Question: I'm building a program using some buttons. Everything is perfect and beautiful until this error popped up.

I tried as much ways as possible but it still doesn't work! Can you explain the error and the way to fix it? Here is my code:
'''
package com.huy9515gmail.mycontact;
import android.support.v7.app.AppCompatActivity;
import android.os.Bundle;
import android.view.View;
import android.widget.Button;
import android.widget.EditText;
import android.widget.ListView;
import android.widget.RadioButton;
import android.widget.RadioGroup;
import android.widget.Toast;
import java.util.ArrayList;
import butterknife.BindView;
import butterknife.ButterKnife;
public class MainActivity extends AppCompatActivity {
@BindView(R.id.edt_inputName) EditText edtName;
@BindView(R.id.btnAdd) Button btnAdd;
@BindView(R.id.edt_inputNumber) EditText edtNumber;
@BindView(R.id.rdbtn_male) RadioButton rdbtn_male;
@BindView(R.id.rdbtn_female) RadioButton rdbtn_female;
@BindView(R.id.rdbtn_others) RadioButton rdbtn_others;
@BindView(R.id.gender) RadioGroup genderSelection;
private ListView lvContact;
@Override
protected void onCreate(Bundle savedInstanceState) {
super.onCreate(savedInstanceState);
setContentView(R.layout.activity_main);
ButterKnife.bind(this);
lvContact = (ListView) findViewById(R.id.lv_contact);
final ArrayList<Contact> arrContact = new ArrayList<>();
btnAdd.setOnClickListener(new View.OnClickListener() {
public void onclick(View v) {
//validating contact info
if (((edtName.getText().toString().trim()) == "") || (edtNumber.getText().toString().trim() == "")) {
Toast.makeText(MainActivity.this, "Invalid contact info! Please try again!", Toast.LENGTH_SHORT).show();
}
//adding contact info
else {
Contact contact = new Contact(Gender.male, "", "");
//receiving gender
boolean isMale, isFemale, isOthers;
if (rdbtn_male.isChecked()) contact.setGender(Gender.male);
if (rdbtn_female.isChecked()) contact.setGender(Gender.female);
if (rdbtn_others.isChecked()) contact.setGender(Gender.others);
//adding info
contact.setName(edtName.getText().toString());
contact.setNumber(edtNumber.getText().toString());
arrContact.add(contact);
}
}
});
CustomAdapter customAdapter = new CustomAdapter(this, R.layout.row_listview, arrContact);
lvContact.setAdapter(customAdapter);
}
}
'''
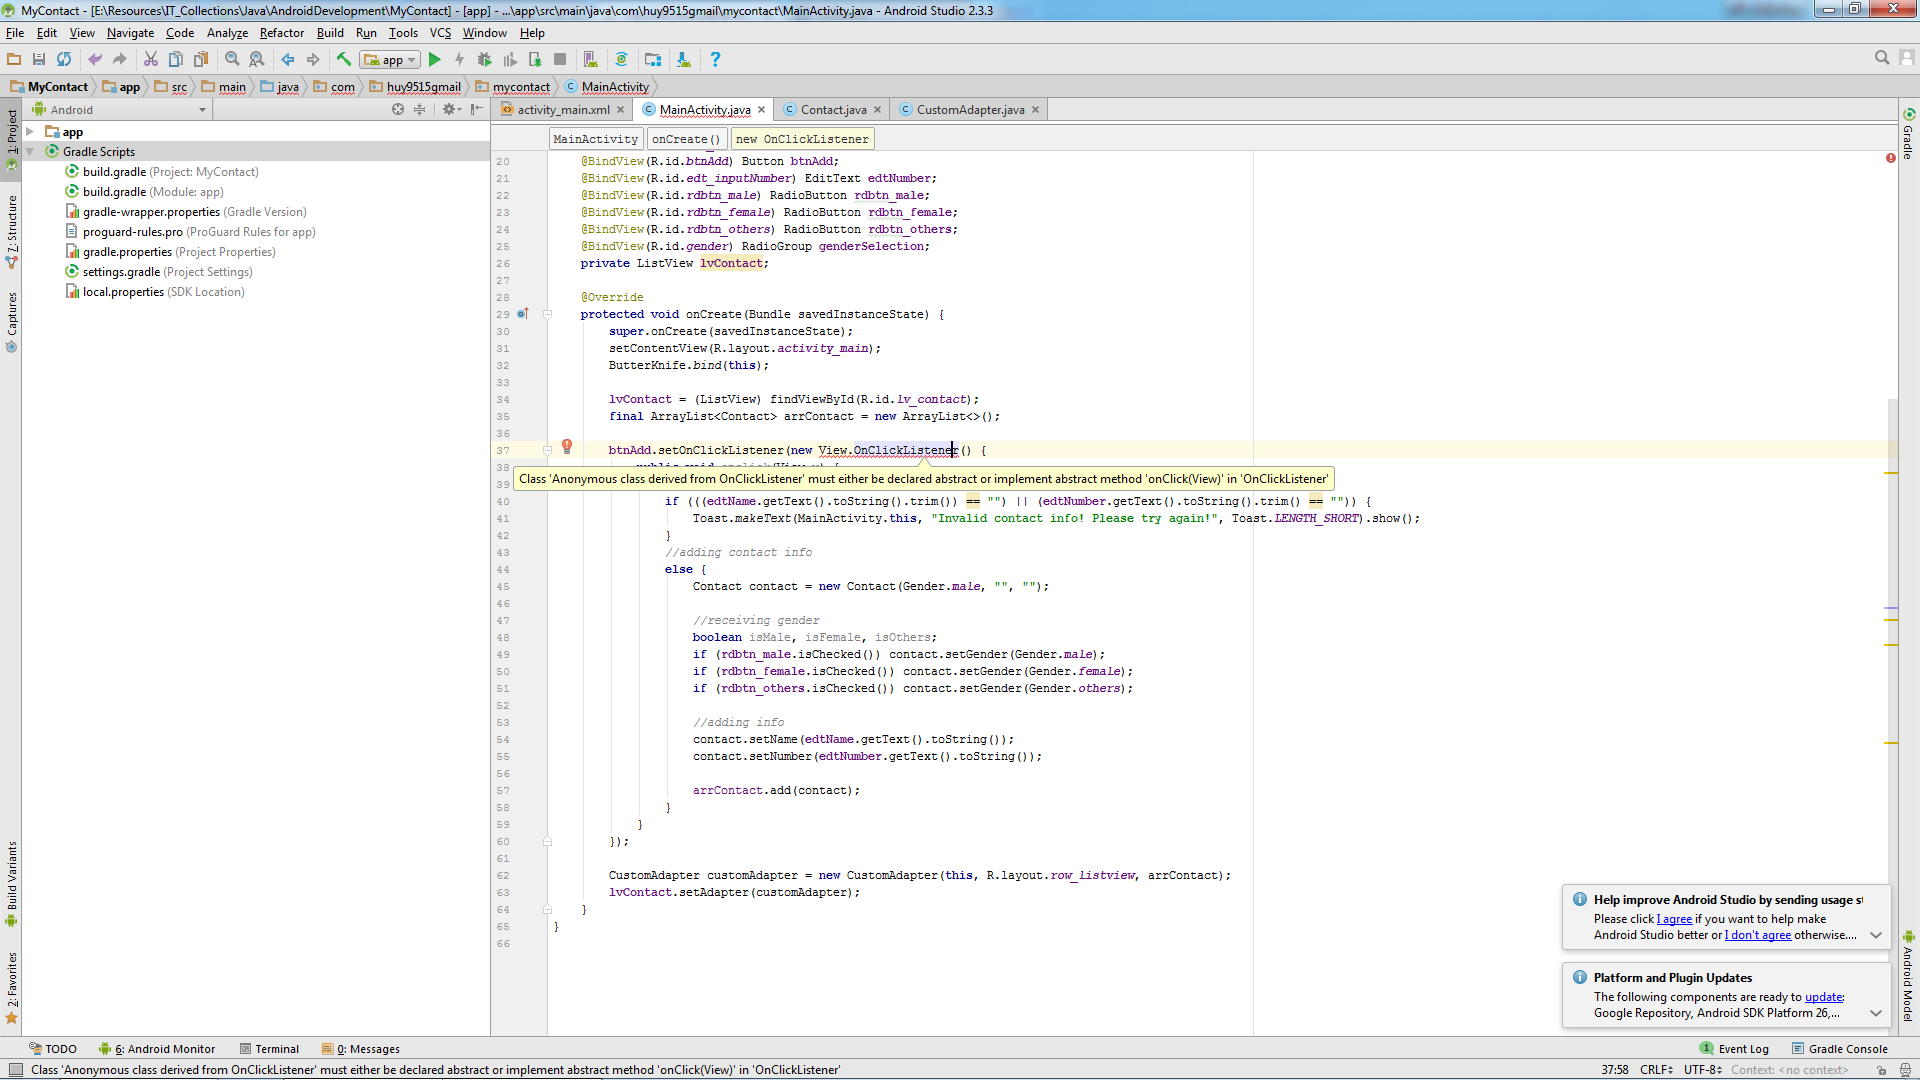
Answer: Replace this line:
'''
public void onclick(View v) {
'''
With this (we just modified the capital C):
'''
public void onClick(View v) {
'''
---
It is a tricky thing, but since you're working with anonymous classes, you need to override the exact signature that the interface is giving you, and it's case-sensitive.
The implementation of the <URL> interface, requires you to implement the 'onClick' method which receives one argument of type 'View'.